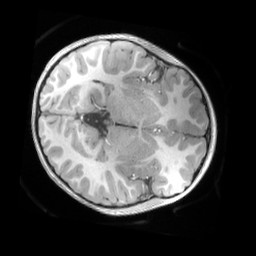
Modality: T1w
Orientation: axial
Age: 5
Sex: female
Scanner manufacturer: siemens
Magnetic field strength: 3 T
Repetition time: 2.53 s
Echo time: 0.00164 s